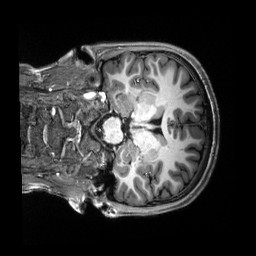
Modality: T1w
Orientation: coronal
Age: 23
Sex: male
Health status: healthy
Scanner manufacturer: siemens
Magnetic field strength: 3 T
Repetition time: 2.5 s
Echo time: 0.00222 s